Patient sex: F
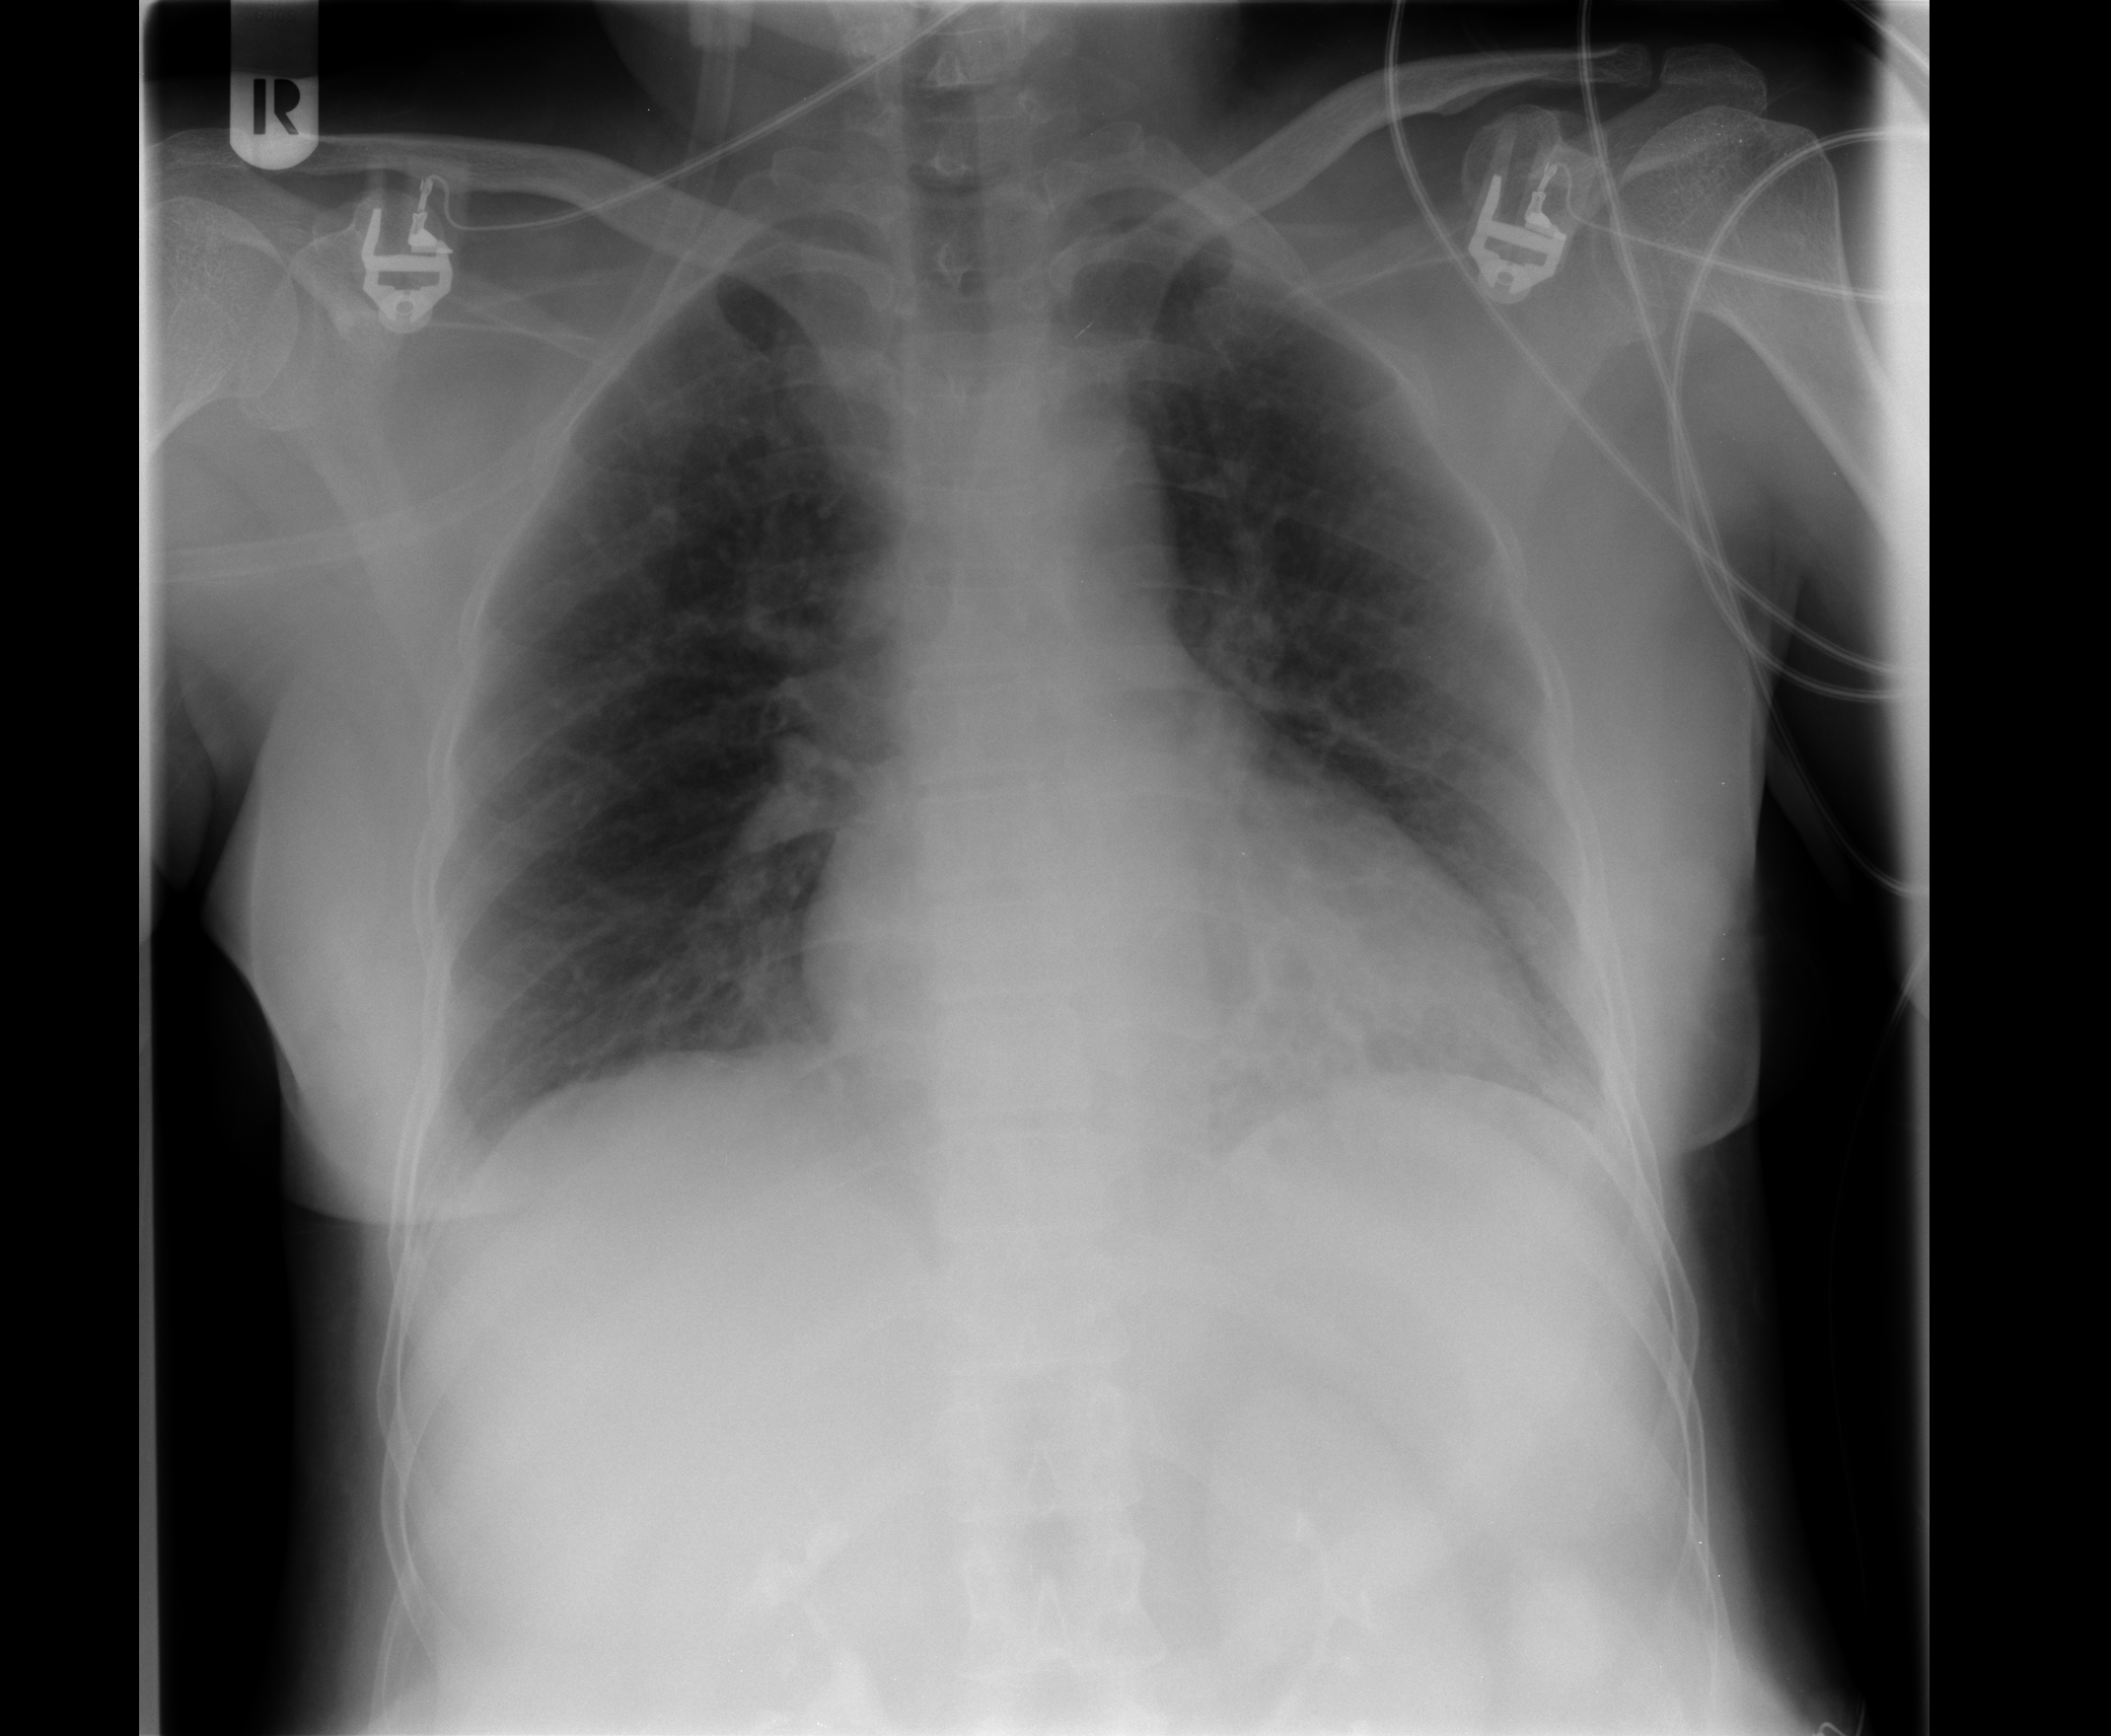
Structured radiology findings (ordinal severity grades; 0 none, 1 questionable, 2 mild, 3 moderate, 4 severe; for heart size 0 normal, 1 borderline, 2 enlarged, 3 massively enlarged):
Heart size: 1
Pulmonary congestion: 2
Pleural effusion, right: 0
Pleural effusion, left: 0
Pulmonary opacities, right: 0
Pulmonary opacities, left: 2
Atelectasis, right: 2
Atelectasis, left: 2